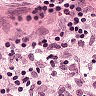
Metastatic tissue present: no